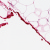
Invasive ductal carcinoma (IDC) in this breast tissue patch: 0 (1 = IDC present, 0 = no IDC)